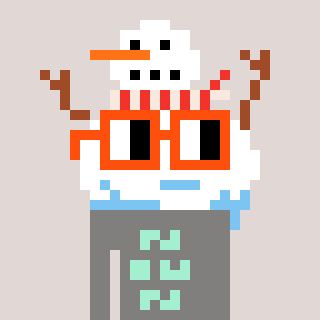
a pixel art character with square orange glasses, a snowman-shaped head and a bluegrey-colored body on a warm background